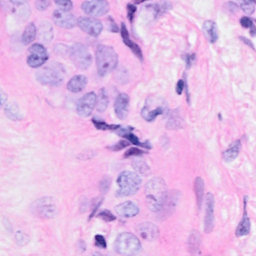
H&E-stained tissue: Breast